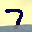
Label: 7